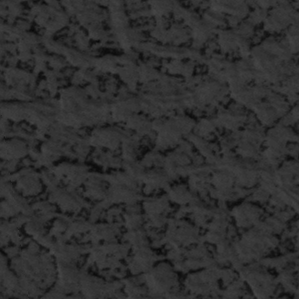
Label: frost